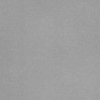
Label: dusty